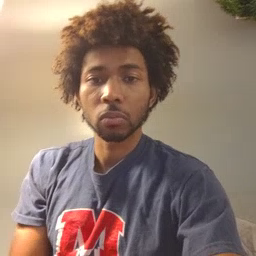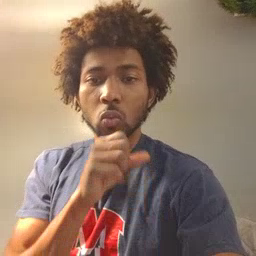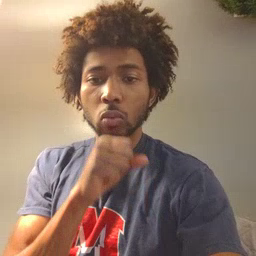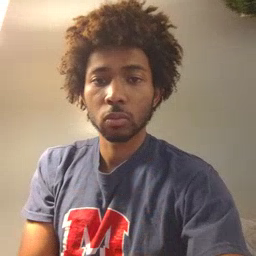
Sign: orange